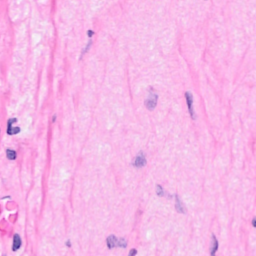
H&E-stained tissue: Breast